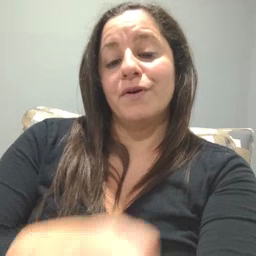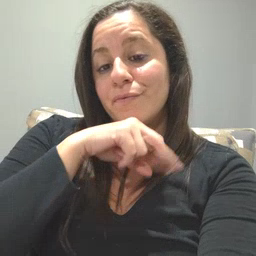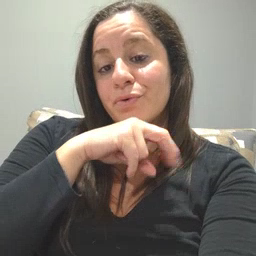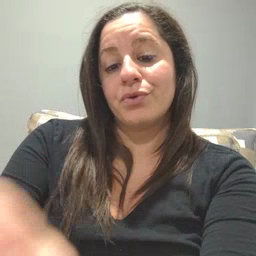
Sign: frog